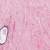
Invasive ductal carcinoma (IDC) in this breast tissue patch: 0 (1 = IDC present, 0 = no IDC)